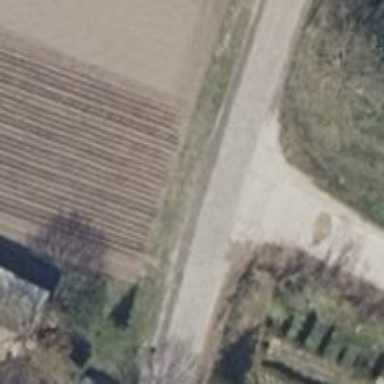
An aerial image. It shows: Residential road made of concrete with grade2 tracktype.